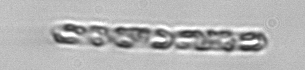
Label: Dactyliosolen_fragilissimus